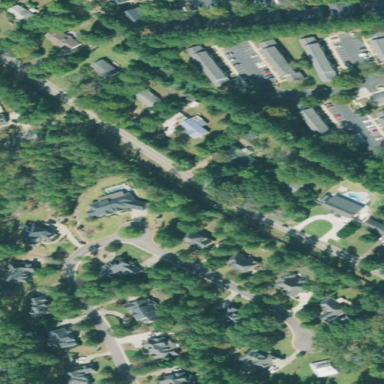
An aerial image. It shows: Residential neighbourhood.